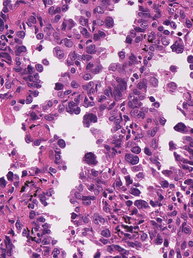
Tumor epithelial tissue: yes
Tumor-associated stroma tissue: no
Normal tissue: no